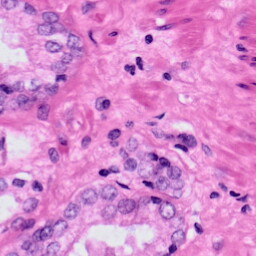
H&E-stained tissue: Prostate